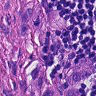
Metastatic tissue present: yes